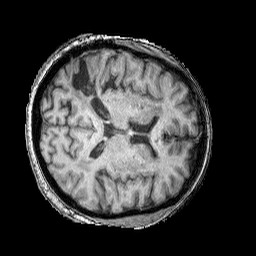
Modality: T1w
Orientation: axial
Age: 62
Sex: female
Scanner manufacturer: siemens
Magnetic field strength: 3 T
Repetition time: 2.25 s
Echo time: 0.00411 s